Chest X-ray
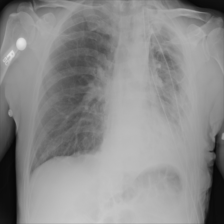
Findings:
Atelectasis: negative
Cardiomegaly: negative
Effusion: negative
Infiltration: negative
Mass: negative
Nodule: negative
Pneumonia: negative
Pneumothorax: negative
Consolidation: negative
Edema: negative
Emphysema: positive
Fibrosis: negative
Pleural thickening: negative
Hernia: negative